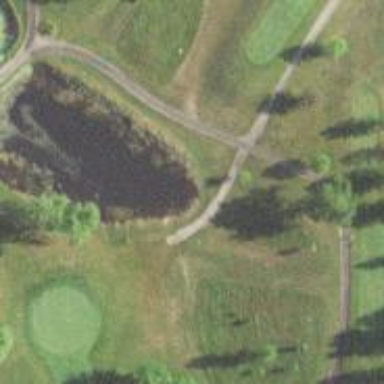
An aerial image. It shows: Service road designated as golf cart path.